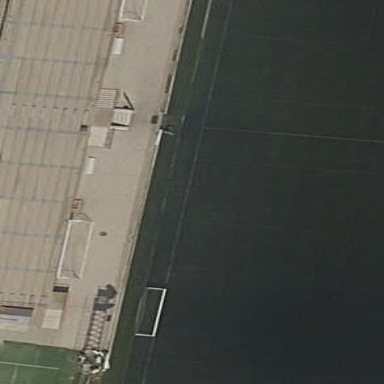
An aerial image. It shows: Bleachers on leisure land.